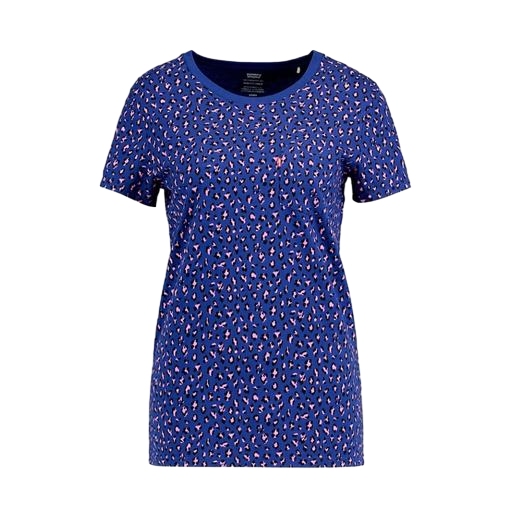
blue animal-print t-shirt only macy, blue plus size printed t-shirt only macy, blue printed contrast t-shirt only macy, white background